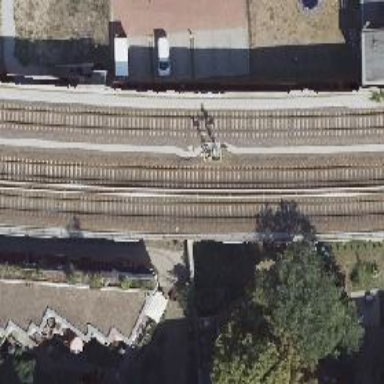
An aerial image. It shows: Railway signal.